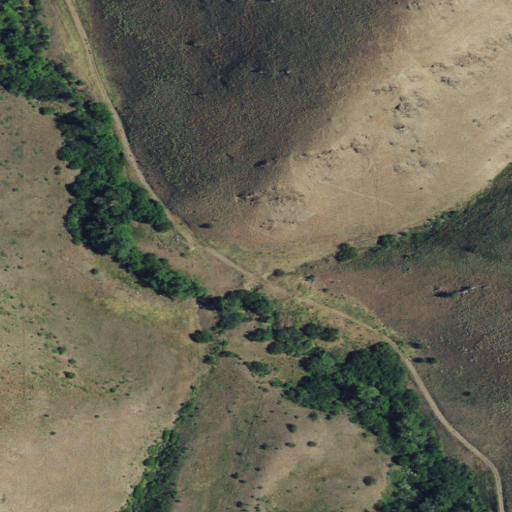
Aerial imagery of valley in Idaho named Limestone Gulch containing grassland, shrub, and evergreen forest